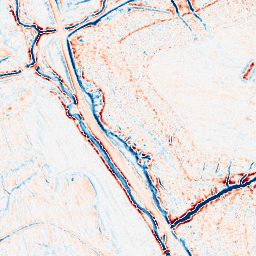
Category: edge_preserving
Decomposition family: bilateral
Decomposition parameters: d: 9
sigma_color: 100
sigma_space: 75
Upsampling method: sinc_hamming
Upsampling parameters: scale: 2
kernel_size: 8
Upsampling scale: 2